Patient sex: F
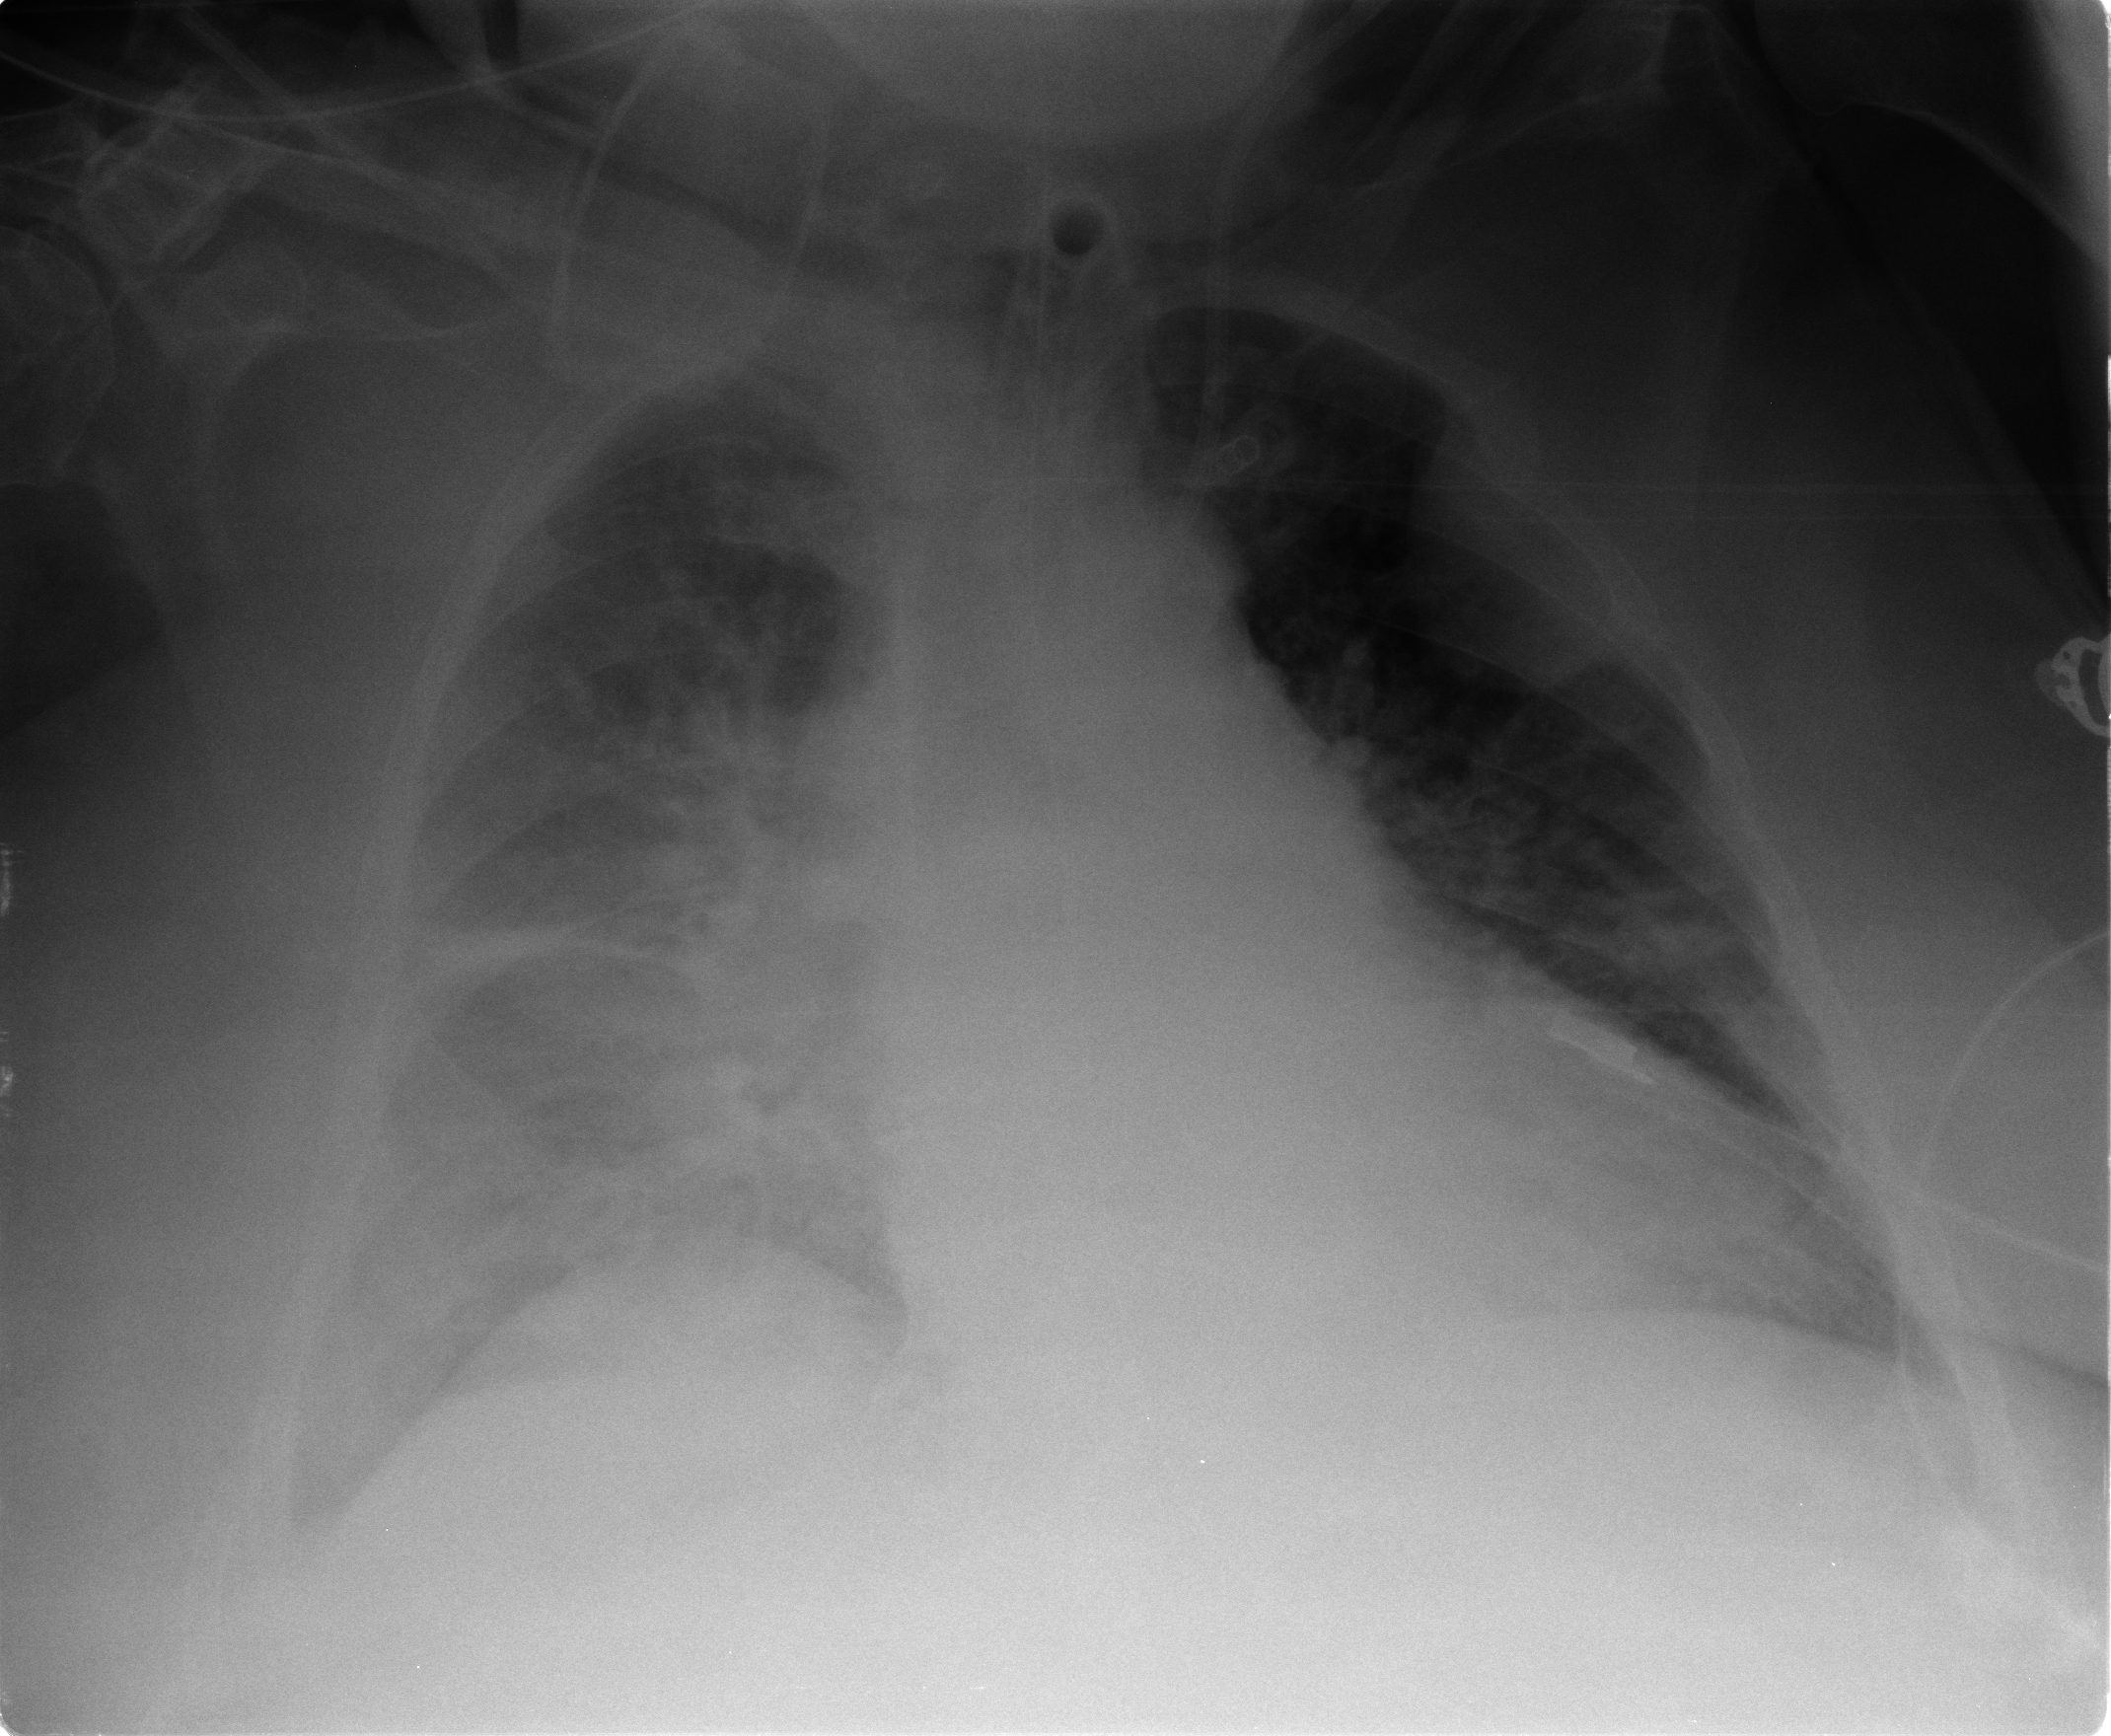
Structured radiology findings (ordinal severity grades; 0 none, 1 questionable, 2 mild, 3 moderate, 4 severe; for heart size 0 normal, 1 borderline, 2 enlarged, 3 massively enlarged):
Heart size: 2
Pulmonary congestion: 3
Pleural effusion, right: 2
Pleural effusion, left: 0
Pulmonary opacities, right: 3
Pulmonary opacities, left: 2
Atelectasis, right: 3
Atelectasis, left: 2